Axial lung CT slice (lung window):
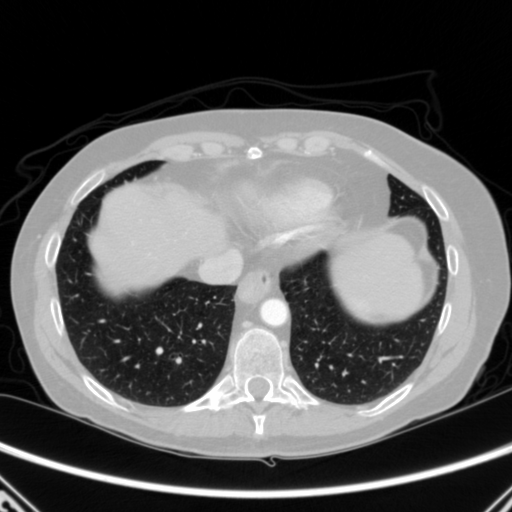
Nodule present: no